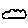
Label: cloud